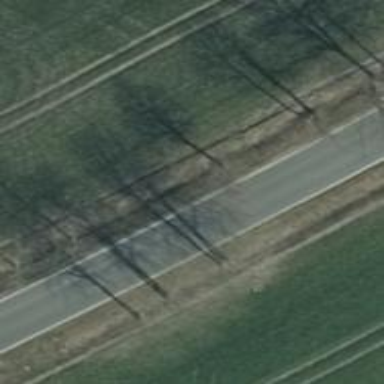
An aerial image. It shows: Secondary road with asphalt surface.